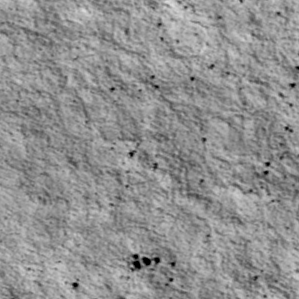
Label: non_frost